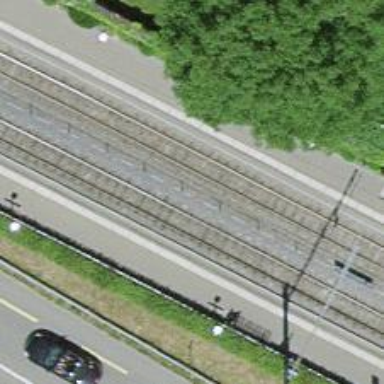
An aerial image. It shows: Light rail station that serves as halt on the railway.